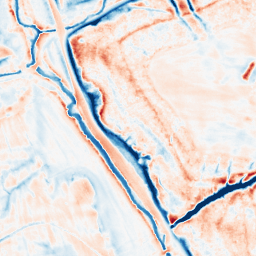
Category: classical
Decomposition family: gaussian_anisotropic
Decomposition parameters: sigma_x: 5
sigma_y: 5
Upsampling method: cubic_mitchell
Upsampling parameters: scale: 2
Upsampling scale: 2